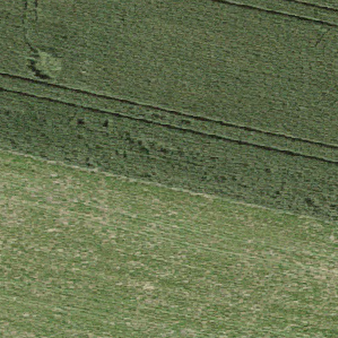
Label: other